Question: I have question for chart rendering when its container is resized.
thing is, how to render chart correctly when its container is resized..
i.e. Maximize / Restore problem, at its first rendering it works just fine, however when I restore the size of the window, the charts begin to overlay as its previous size. As you can see from the following pics:

I know if you set a resize handler (and wait a small amount of time) to refresh the chart whenever the window is resized, the problem can be solved. I am thinking whether there are some other approaches to let the chart flow to the right size without refreshing the chart every time.
The thing is:
If the charting area is in a '<div>' container, and the size of the container will change with a resize bar. I use the following code to get it work with the window resizing. But it work with a moving resize bar.
'''
$(window).resize(function () {
setTimeout(function () {
createChart(chartData);
}, 300);
});
'''
: The grid component works just fine in any case and just the chart I am always having troubles.
I am using HighCharts, kendoUI grid and both of them are rendered in jQueryUI portlets.
Any comments appreciated!This problem has taken me a long time..
Since I think my explanation of the issue is not clear enough, I added <URL> for better understanding. Basically I want two things: 1. reflow the size of the chart to fit its container when window is resizing; 2. reflow the size of chart to fit its container when the resize bar is moving.
I am using plugins <URL>, I am not sure whether they have conflicts.
Thanks!
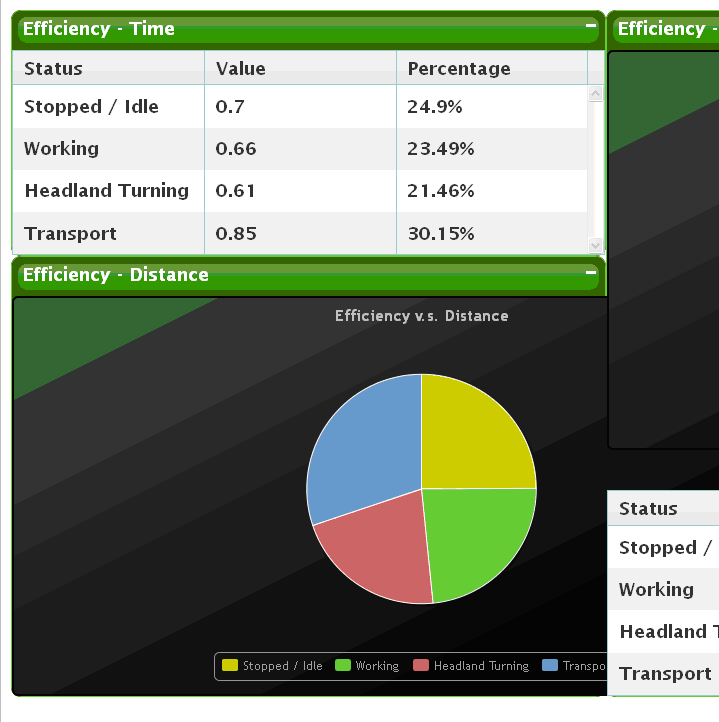
Answer: I don't believe what you want can be accomplished without hooking the resize event and redrawing the chart.
To solve your "div" resize problem, look at something like <URL>.
Here's a <URL> of it in action.